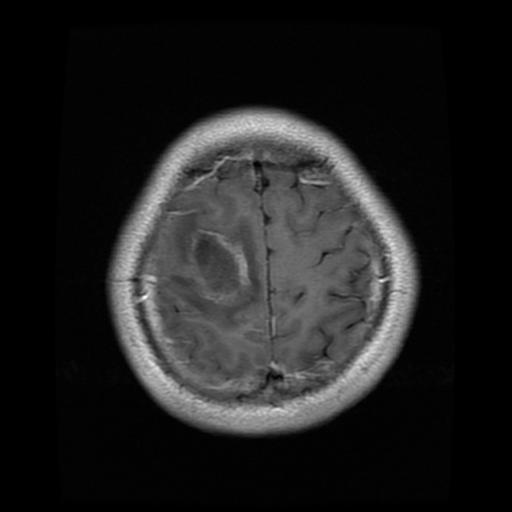
Label: glioma